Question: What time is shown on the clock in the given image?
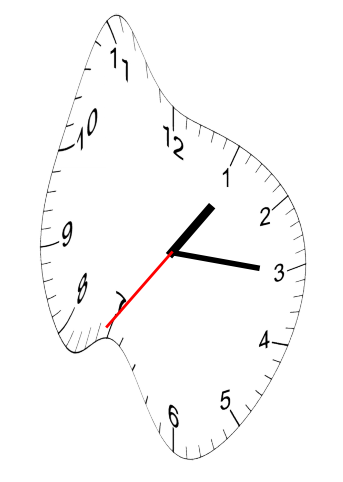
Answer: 01:15:36